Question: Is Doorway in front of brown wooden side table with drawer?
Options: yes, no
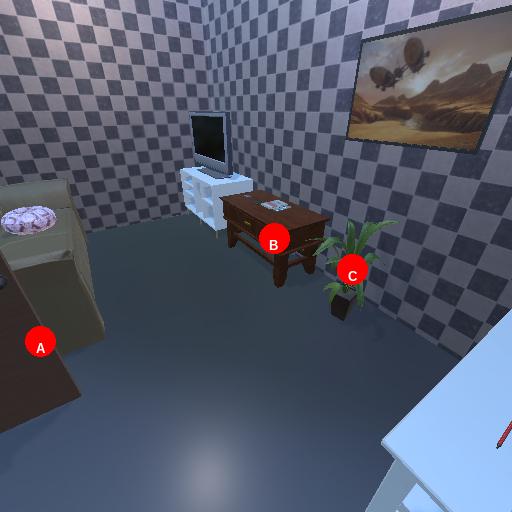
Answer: yes